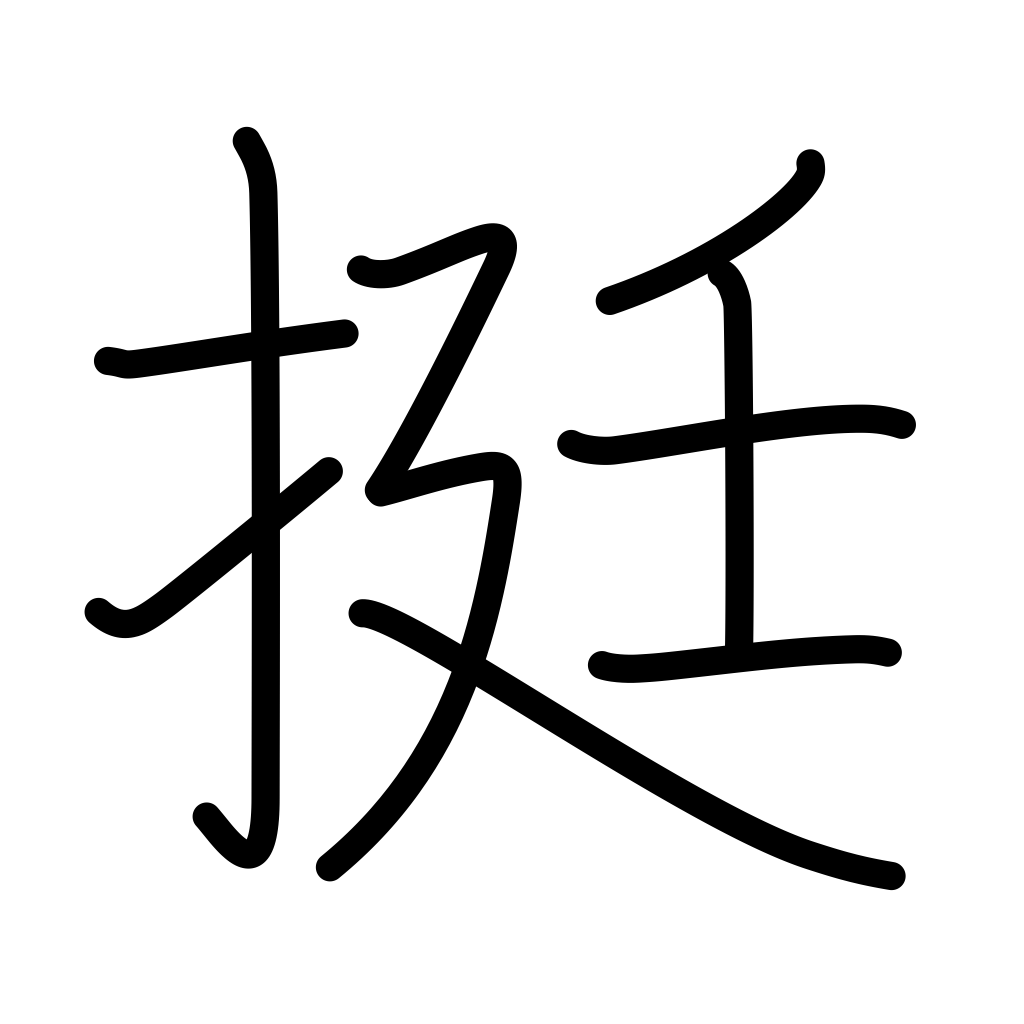
Meaning: bravely volunteer, counter for guns, inksticks, palanquins, rickshaws